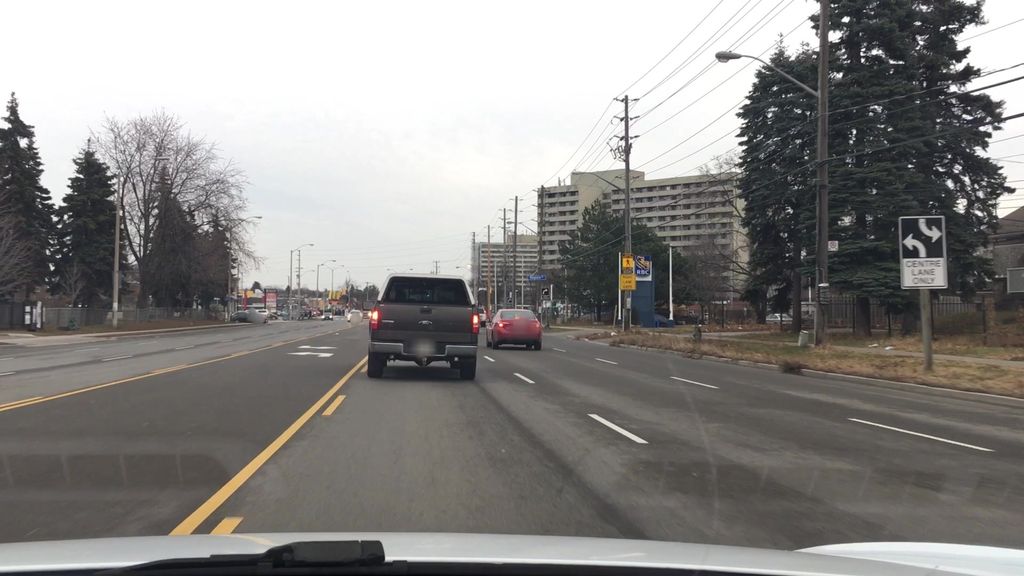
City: toronto